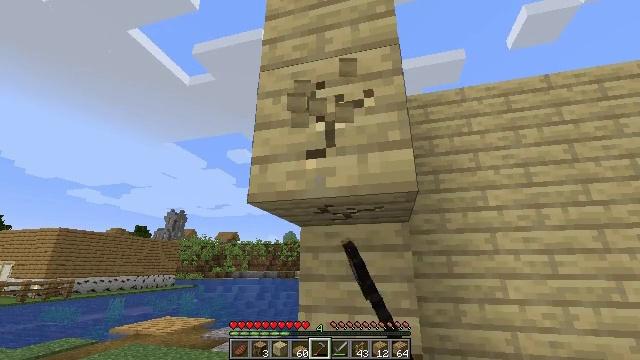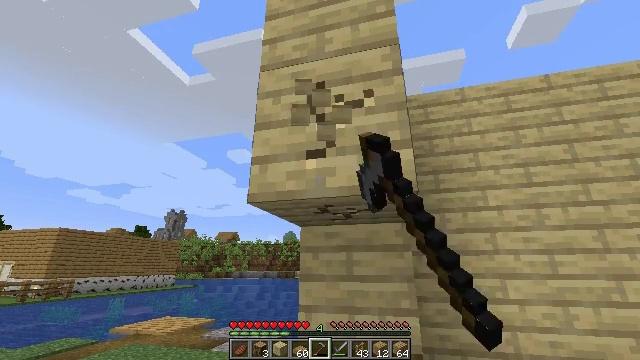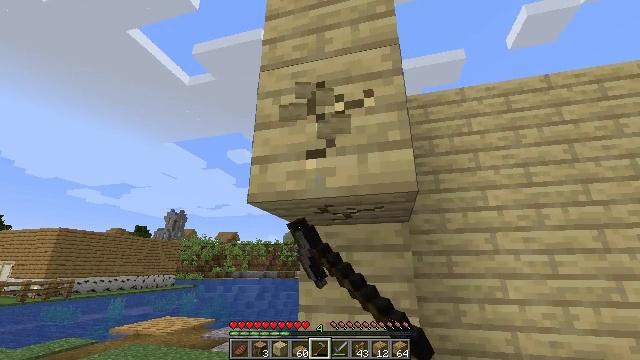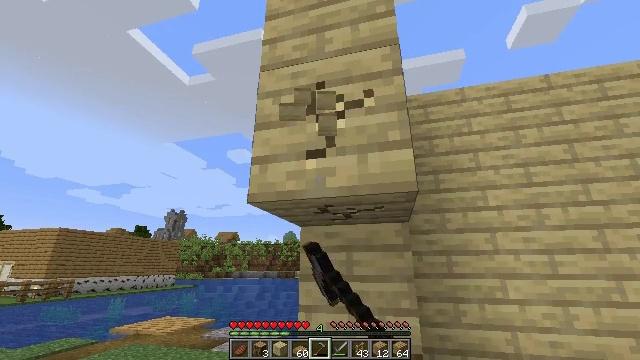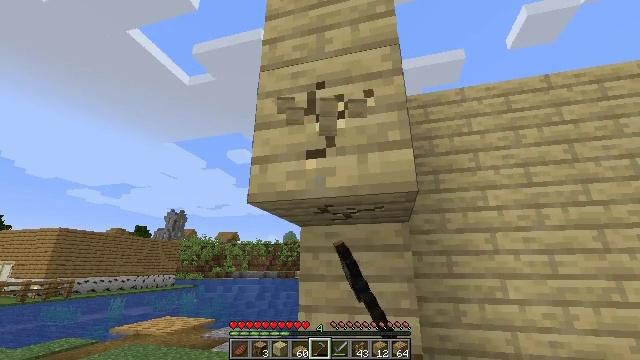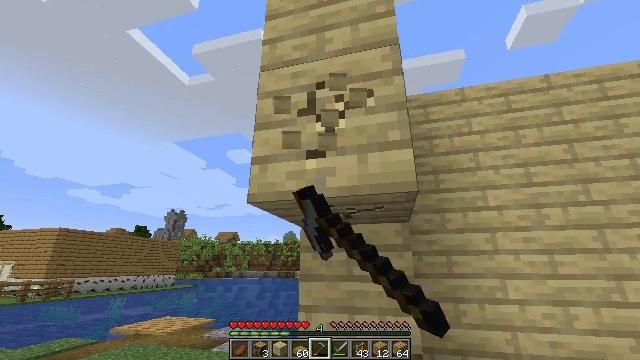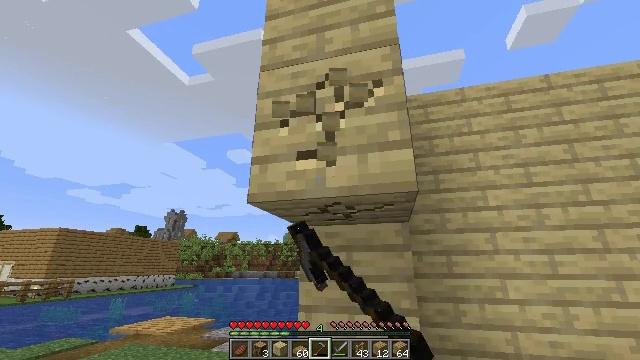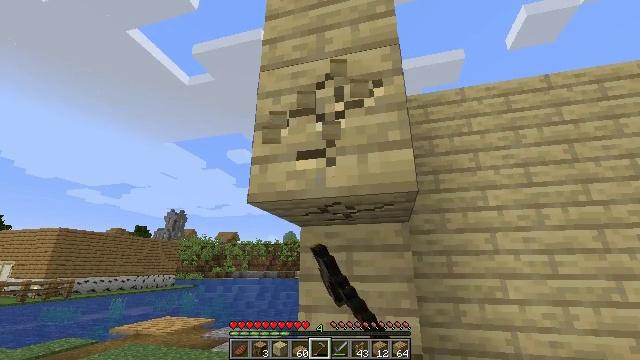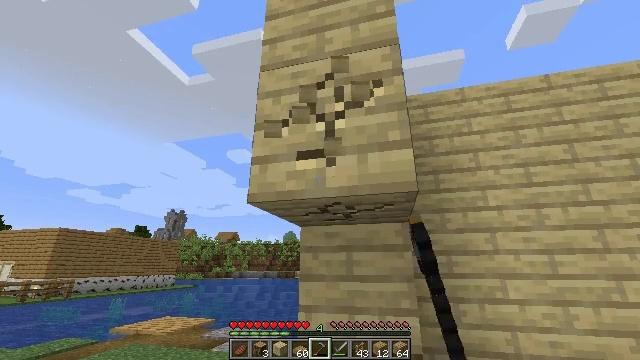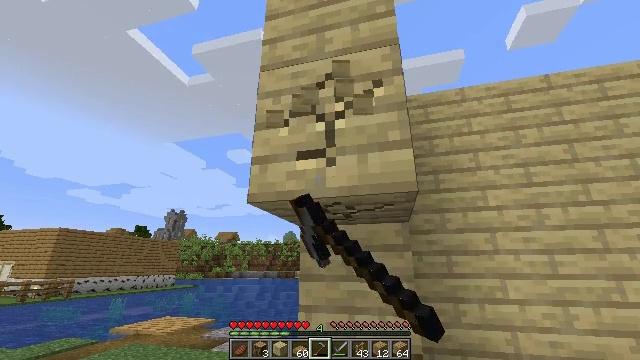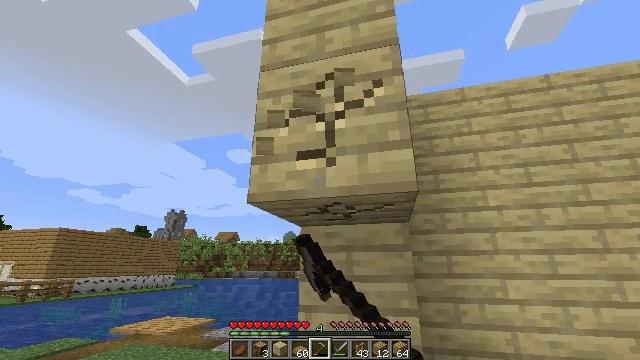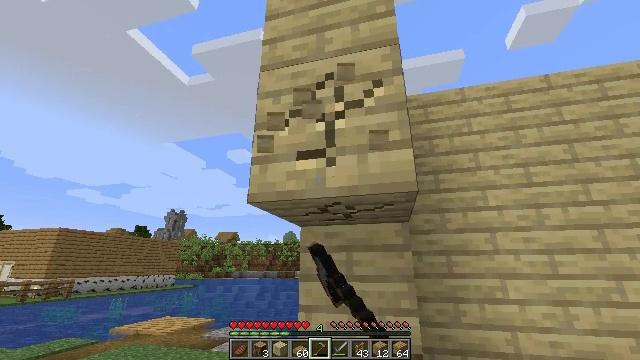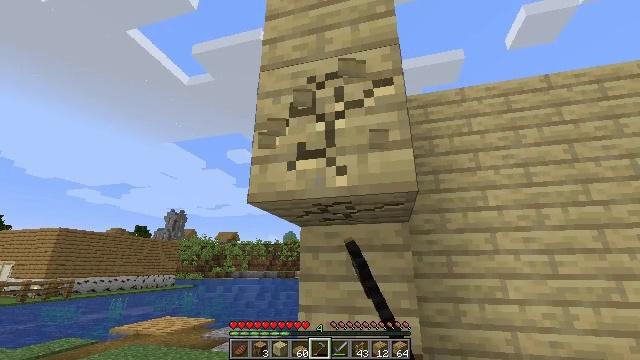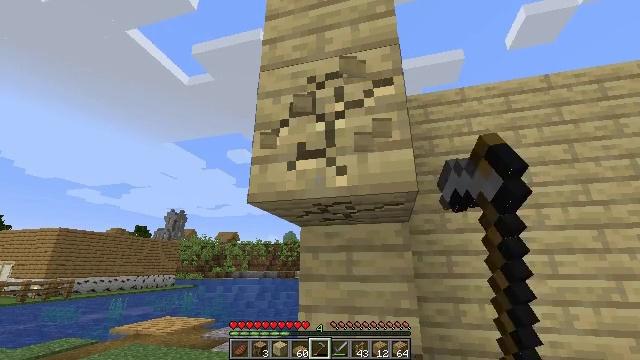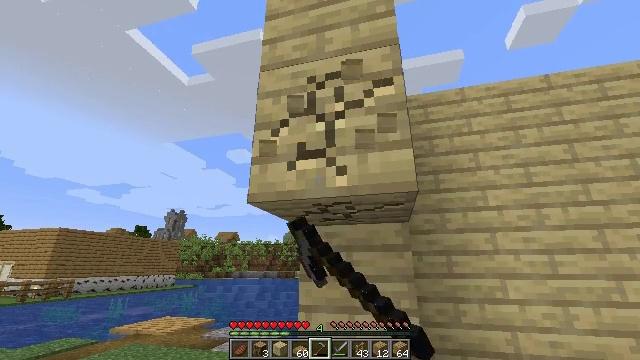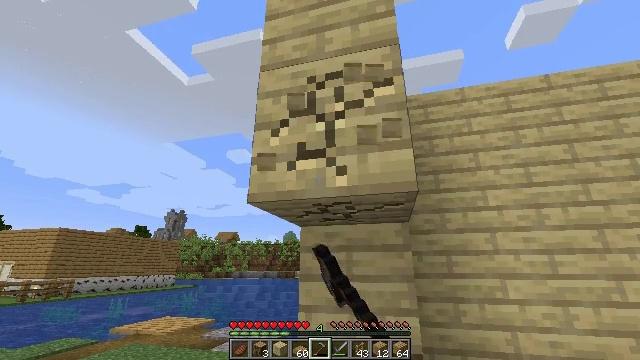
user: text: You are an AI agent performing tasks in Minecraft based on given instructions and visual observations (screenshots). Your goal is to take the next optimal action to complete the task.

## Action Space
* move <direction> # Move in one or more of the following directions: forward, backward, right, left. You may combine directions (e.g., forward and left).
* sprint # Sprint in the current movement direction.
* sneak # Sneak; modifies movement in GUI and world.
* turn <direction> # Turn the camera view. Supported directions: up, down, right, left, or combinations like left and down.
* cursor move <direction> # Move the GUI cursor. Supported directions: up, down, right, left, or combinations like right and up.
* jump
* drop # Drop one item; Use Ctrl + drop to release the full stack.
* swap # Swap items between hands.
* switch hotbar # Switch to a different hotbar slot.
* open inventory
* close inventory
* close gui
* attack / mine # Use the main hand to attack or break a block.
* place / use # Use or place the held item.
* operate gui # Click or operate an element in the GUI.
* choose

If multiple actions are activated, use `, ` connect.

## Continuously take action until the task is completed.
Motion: motion action
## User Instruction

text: Attack the birch planks to recycle them.
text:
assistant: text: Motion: attack / mine
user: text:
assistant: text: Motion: attack / mine
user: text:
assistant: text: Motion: attack / mine
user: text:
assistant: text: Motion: attack / mine
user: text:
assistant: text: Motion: attack / mine
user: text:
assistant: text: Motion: attack / mine
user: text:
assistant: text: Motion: attack / mine
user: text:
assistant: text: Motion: attack / mine
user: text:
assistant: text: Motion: attack / mine
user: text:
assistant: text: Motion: attack / mine
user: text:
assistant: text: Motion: attack / mine
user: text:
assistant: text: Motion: attack / mine
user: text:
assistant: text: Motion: attack / mine
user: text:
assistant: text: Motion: attack / mine
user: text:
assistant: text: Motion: attack / mine
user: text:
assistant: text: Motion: attack / mine
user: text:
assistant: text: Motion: attack / mine
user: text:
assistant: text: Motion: attack / mine
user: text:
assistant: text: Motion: attack / mine
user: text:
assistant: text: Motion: attack / mine
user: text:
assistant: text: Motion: attack / mine
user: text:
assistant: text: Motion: attack / mine
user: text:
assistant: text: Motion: attack / mine
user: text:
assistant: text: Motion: attack / mine
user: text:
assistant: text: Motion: attack / mine
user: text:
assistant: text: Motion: attack / mine
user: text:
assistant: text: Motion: attack / mine
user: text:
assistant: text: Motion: attack / mine
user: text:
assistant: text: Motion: attack / mine
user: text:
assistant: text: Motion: attack / mine